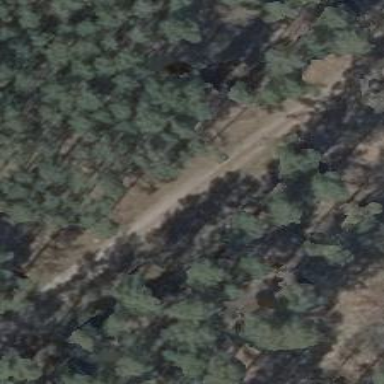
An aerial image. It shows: Track road with grade3 tracktype.